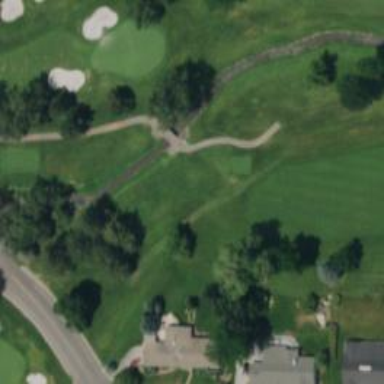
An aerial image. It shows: Golf cartpath that is also road path.